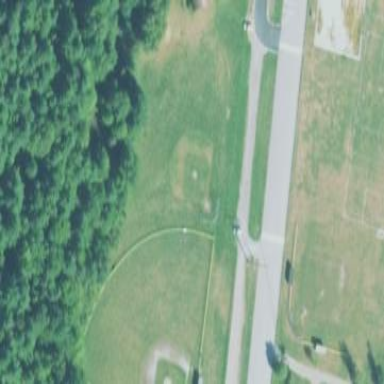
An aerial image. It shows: Baseball pitch for leisure land activities.